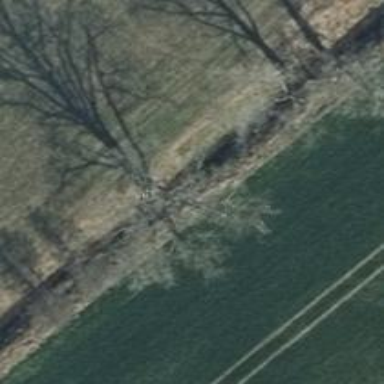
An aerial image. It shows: Row of deciduous broadleaved trees.